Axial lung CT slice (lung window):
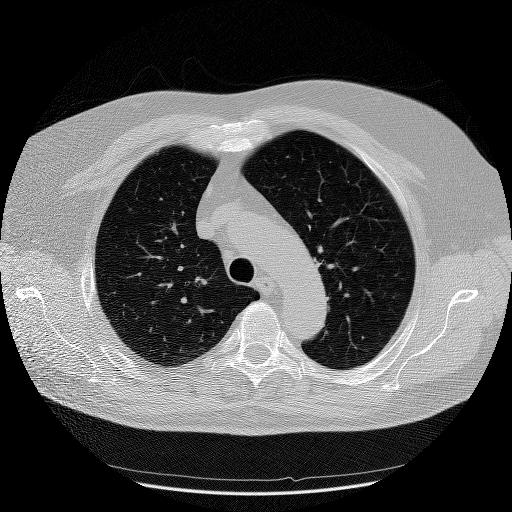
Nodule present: no